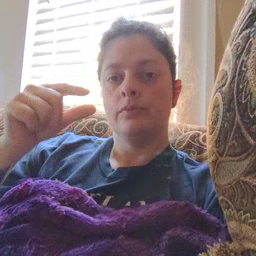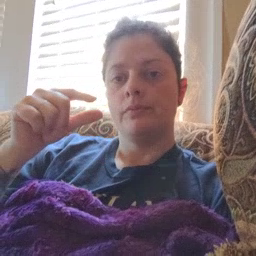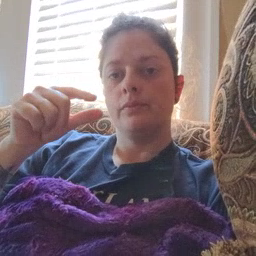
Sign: green